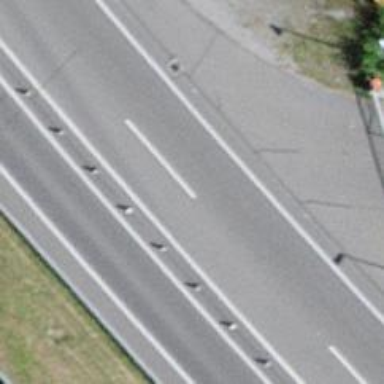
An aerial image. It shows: Bollard.